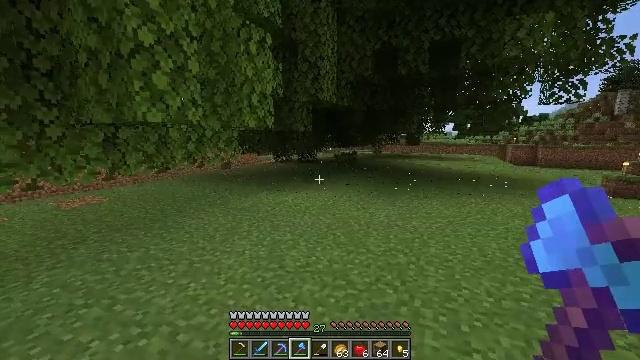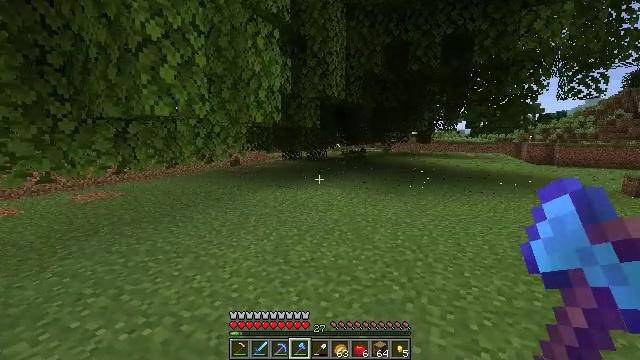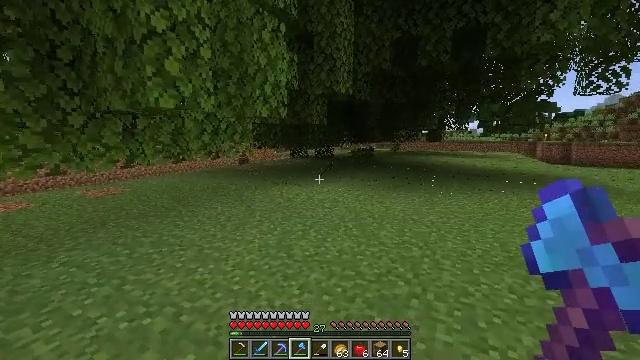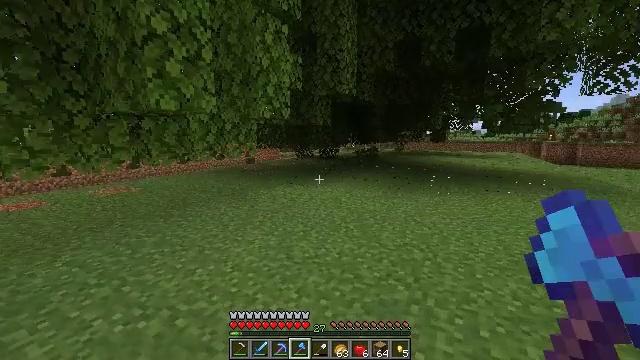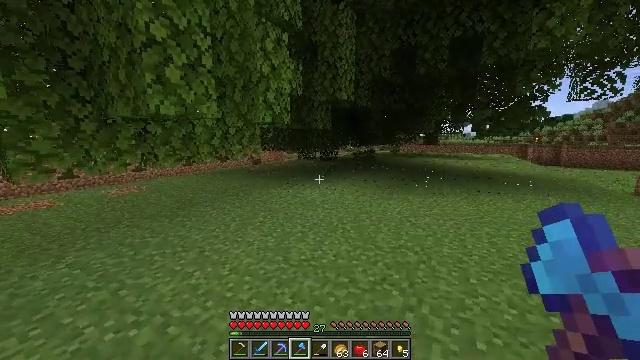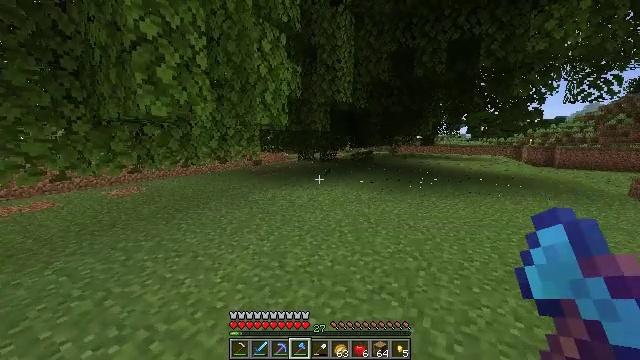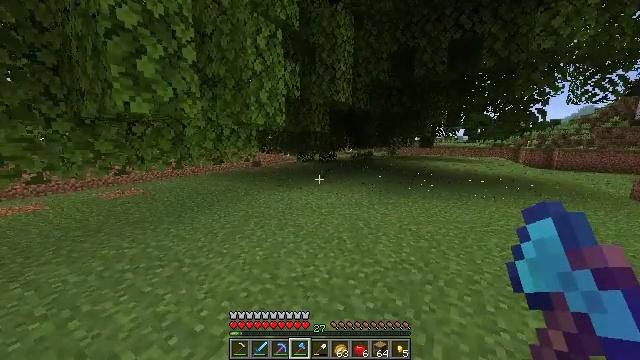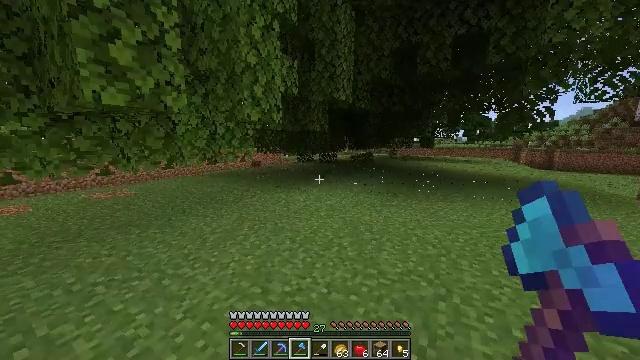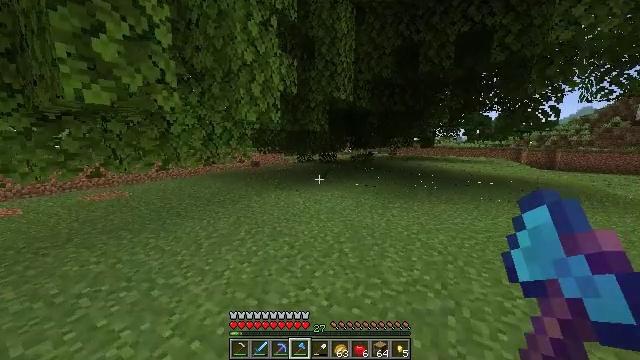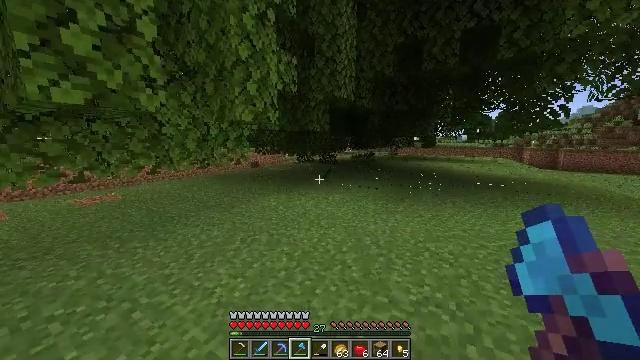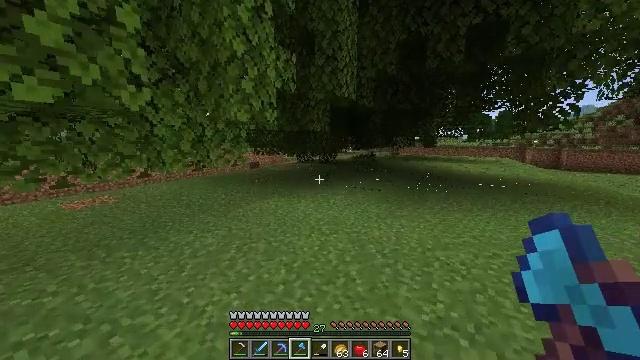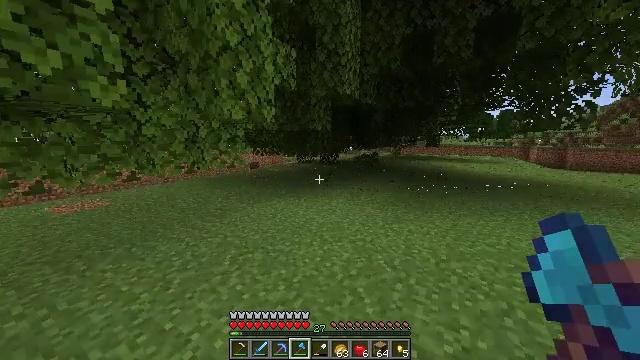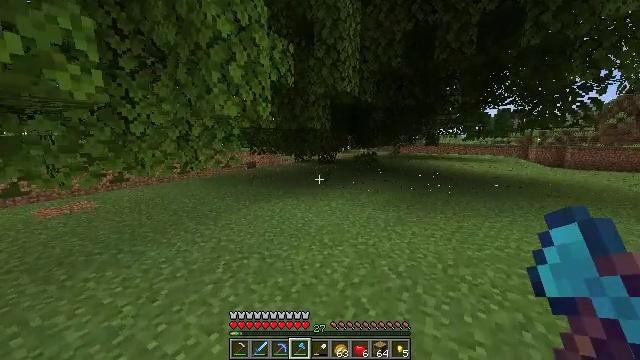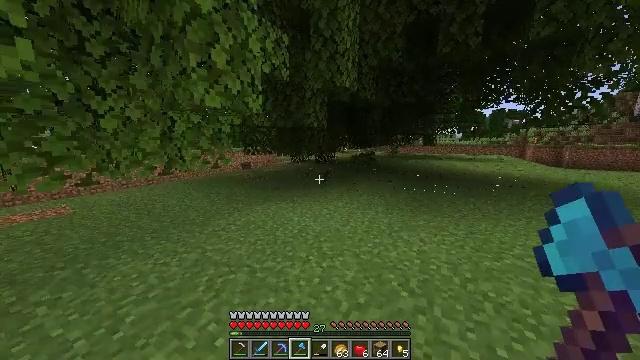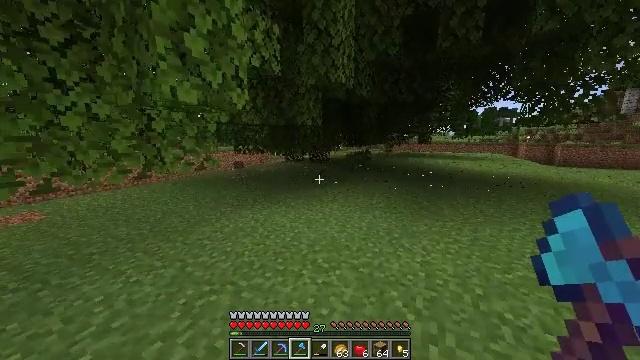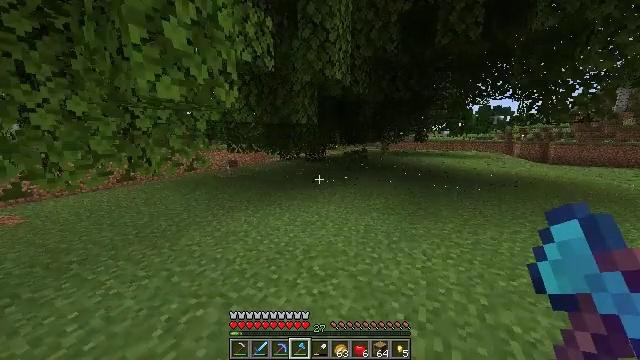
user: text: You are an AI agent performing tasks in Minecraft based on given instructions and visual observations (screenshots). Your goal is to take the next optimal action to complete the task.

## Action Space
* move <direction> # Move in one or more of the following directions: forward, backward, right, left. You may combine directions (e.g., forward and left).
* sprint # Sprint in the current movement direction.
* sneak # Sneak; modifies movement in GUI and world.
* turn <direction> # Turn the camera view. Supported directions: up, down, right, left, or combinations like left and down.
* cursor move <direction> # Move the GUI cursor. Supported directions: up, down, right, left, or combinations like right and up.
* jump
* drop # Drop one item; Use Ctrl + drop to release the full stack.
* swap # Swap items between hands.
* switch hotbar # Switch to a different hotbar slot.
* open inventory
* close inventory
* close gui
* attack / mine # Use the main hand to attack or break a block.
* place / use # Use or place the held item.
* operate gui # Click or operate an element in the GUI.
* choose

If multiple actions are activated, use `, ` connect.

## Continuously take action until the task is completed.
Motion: motion action
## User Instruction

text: Break oak leaves from the trees.
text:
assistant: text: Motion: move forward, turn left
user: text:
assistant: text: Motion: move forward, sprint, turn left
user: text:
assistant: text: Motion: move forward, sprint, turn left
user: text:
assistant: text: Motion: move forward, sprint
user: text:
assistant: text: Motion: move forward, sprint
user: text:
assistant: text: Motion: move forward, sprint
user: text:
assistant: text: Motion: move forward
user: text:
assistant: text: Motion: move forward
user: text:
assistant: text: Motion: move forward, sprint
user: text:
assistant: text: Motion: move forward, sprint
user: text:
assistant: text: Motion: move forward, sprint
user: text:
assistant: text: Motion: move forward
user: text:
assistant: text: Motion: move forward
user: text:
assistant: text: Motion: move forward, sprint, turn right
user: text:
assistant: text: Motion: move forward, sprint, turn right
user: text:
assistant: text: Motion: move forward, sprint
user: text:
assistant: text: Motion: move forward
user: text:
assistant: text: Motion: move forward
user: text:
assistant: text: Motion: move forward, sprint
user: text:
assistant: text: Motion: move forward, sprint
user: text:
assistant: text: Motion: move forward, sprint
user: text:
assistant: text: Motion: move forward, sprint
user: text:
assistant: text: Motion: move forward
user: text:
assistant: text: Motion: move forward
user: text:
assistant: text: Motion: move forward, sprint
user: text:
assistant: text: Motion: move forward, sprint
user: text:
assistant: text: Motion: move forward, sprint
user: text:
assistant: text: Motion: move forward, sprint
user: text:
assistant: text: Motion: move forward
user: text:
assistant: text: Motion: move forward